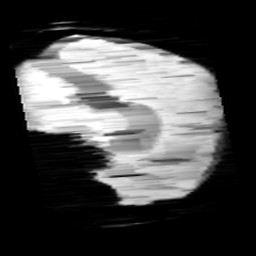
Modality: minIP
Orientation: sagittal
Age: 13
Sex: female
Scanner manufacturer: siemens
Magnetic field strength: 3 T
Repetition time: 0.027 s
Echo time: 0.02 s